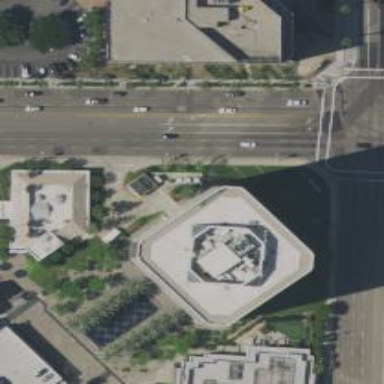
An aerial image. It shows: Office building.